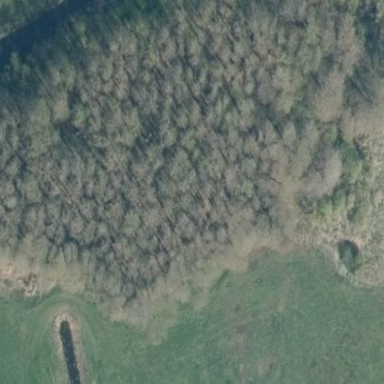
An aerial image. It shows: Forest area.